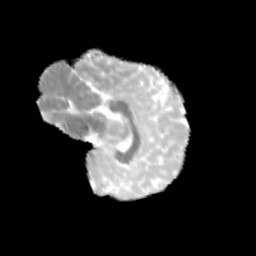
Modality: MD
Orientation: sagittal
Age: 9
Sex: female
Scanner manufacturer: siemens
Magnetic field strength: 3 T
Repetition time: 3.8 s
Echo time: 0.07 s